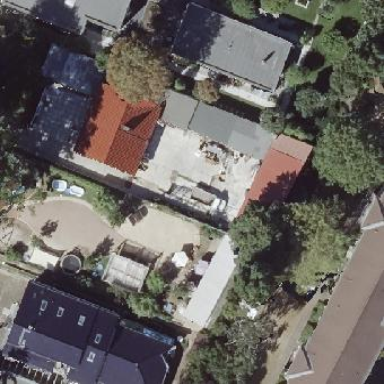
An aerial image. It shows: Shed building.